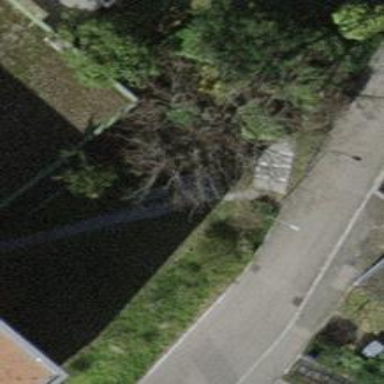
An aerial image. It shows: Brown bench in the vicinity.